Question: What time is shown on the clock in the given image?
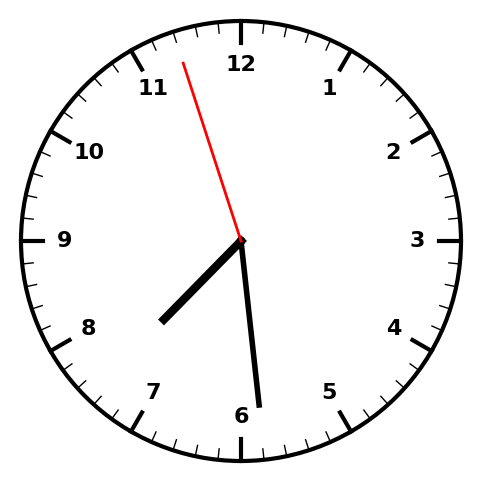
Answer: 07:28:57